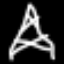
Label: The Eiffel Tower